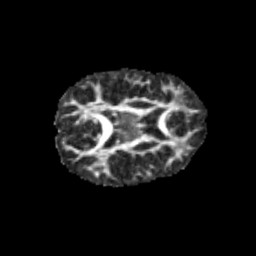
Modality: FA
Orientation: axial
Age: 12
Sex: female
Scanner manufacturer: siemens
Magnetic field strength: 3 T
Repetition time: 3.8 s
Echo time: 0.07 s